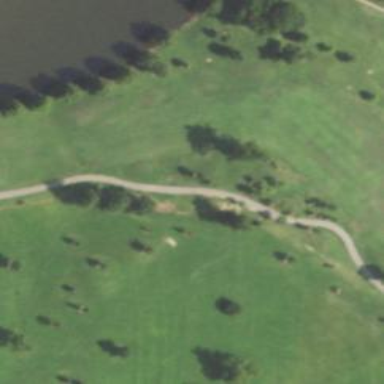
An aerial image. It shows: Service road designated as golf cart path.